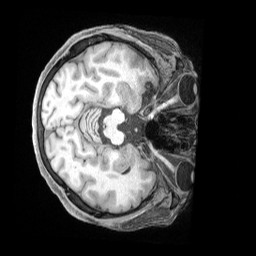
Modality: T1w
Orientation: axial
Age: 69
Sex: female
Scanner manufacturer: siemens
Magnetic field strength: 3 T
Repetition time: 2.5 s
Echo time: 0.00222 s